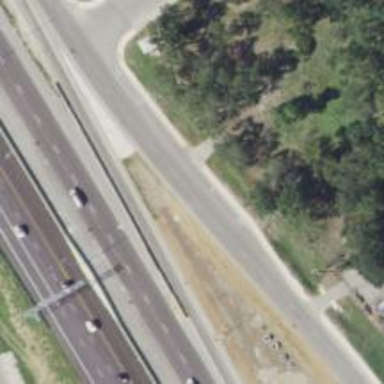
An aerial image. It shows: Secondary road with asphalt surface and frontage road.